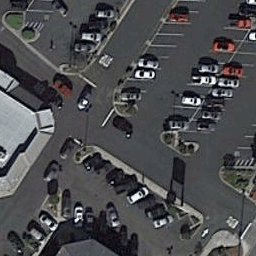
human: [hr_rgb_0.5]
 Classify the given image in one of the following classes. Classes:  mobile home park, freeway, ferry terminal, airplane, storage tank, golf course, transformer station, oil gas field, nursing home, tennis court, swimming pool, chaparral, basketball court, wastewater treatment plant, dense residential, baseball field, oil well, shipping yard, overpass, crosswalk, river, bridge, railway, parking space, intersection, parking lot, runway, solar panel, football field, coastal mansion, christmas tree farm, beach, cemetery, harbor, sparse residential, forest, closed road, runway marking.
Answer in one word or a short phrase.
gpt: parking lot